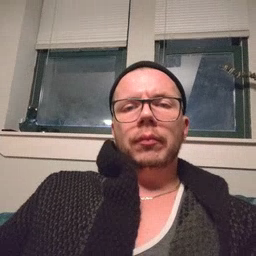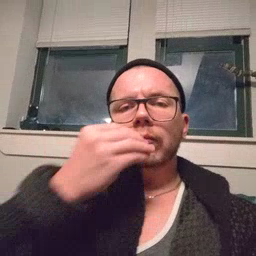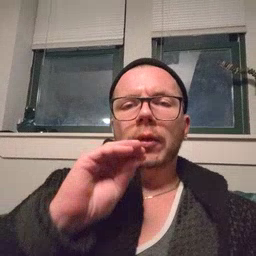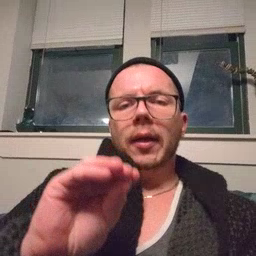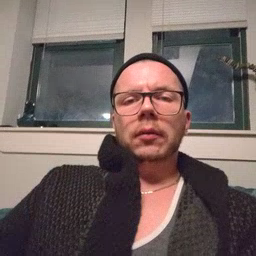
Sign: kiss